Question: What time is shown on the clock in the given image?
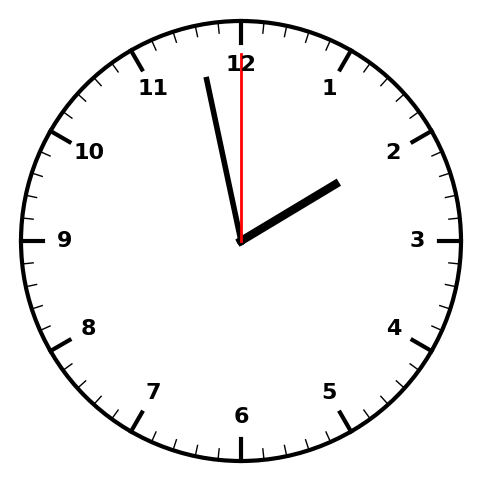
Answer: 01:58:00